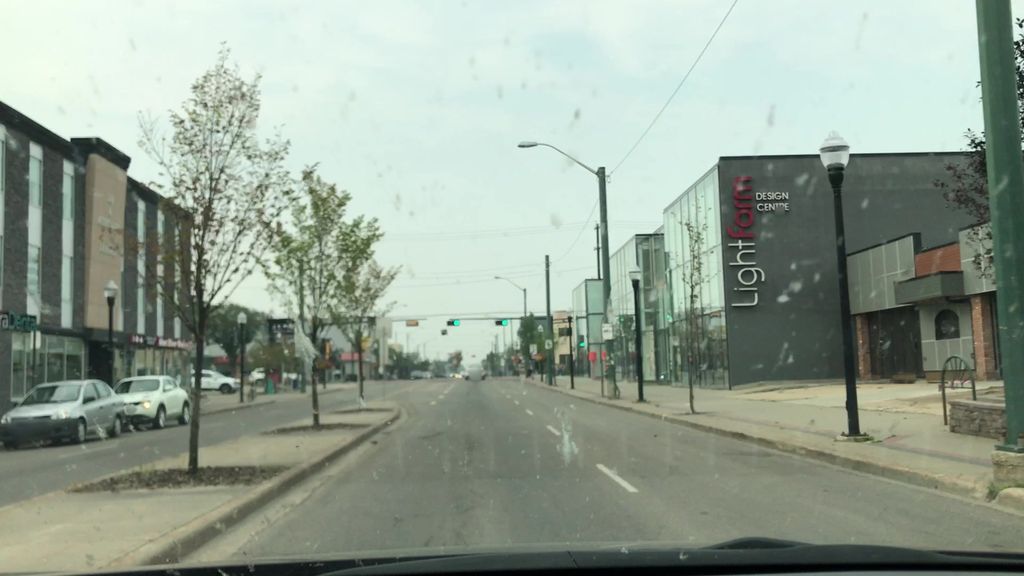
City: edmonton